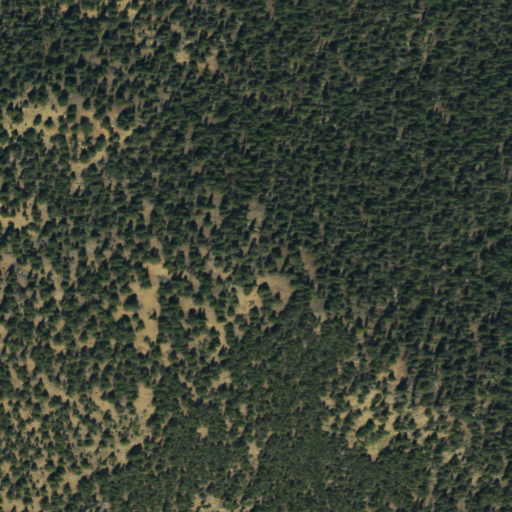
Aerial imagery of mountain in Colorado named Black Mountain containing only evergreen forest